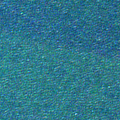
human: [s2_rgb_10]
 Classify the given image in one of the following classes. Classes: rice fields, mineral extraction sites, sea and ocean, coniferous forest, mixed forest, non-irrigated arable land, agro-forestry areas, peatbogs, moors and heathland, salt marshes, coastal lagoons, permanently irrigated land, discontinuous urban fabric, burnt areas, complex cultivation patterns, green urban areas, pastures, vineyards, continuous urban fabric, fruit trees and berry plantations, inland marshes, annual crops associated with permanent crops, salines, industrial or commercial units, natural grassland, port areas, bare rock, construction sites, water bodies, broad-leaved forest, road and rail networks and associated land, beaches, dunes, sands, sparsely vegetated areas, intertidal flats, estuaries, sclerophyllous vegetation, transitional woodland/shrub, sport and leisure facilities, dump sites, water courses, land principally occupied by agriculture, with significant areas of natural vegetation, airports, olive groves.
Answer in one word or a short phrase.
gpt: sea and ocean